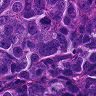
Metastatic tissue present: yes